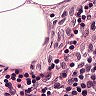
Metastatic tissue present: no